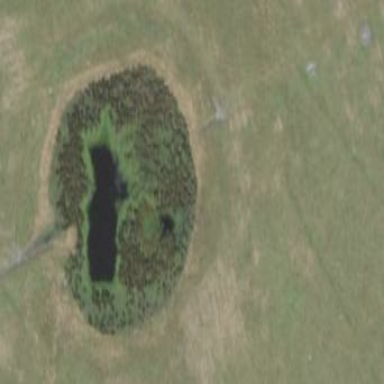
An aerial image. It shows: Marsh wetland.